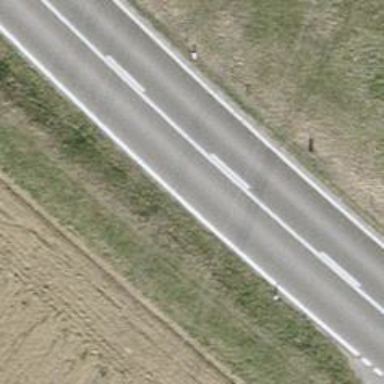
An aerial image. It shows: Asphalt road classified as primary highway.